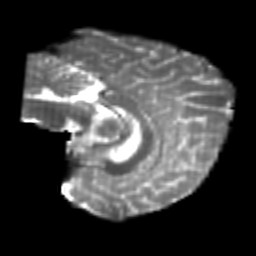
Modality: T2w
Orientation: sagittal
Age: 25
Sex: female
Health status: healthy
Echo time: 0.074 s